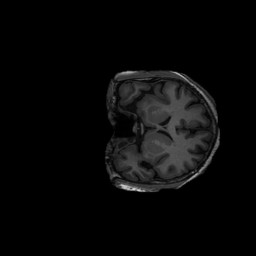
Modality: T1w
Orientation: coronal
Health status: ill
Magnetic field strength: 3 T